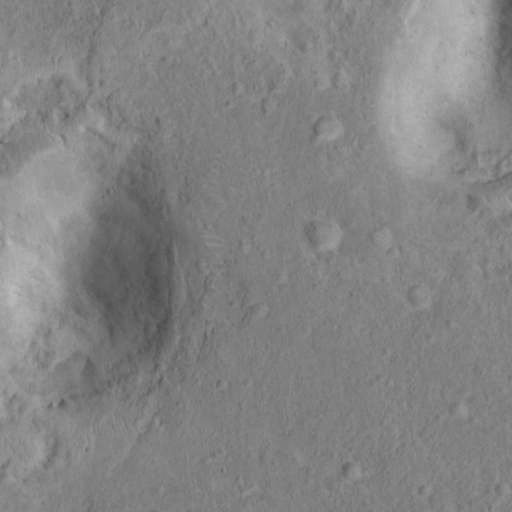
Classes present: Background, Cone